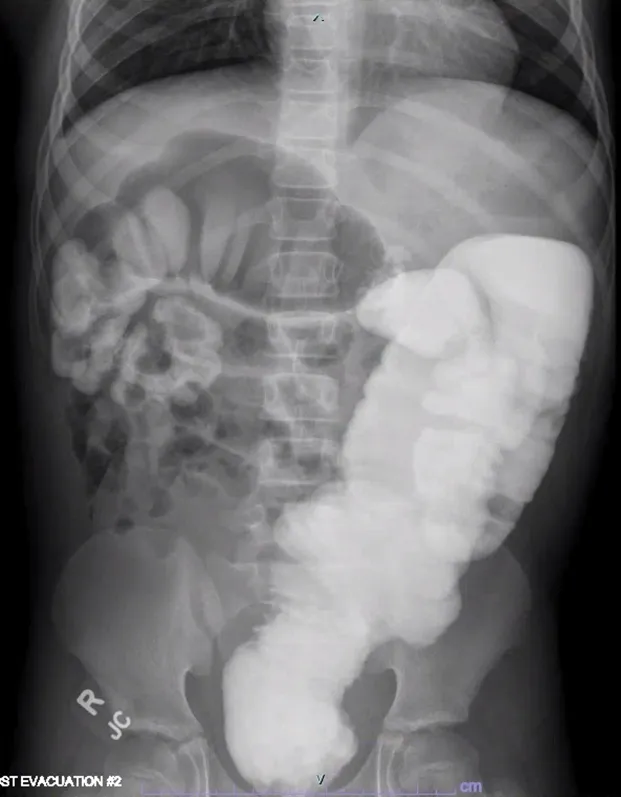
Contrast enema study.
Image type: radiology (x_ray)